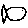
Label: fish